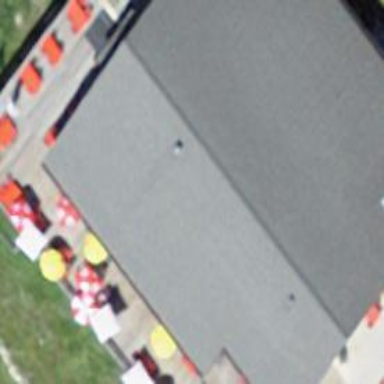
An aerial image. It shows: Restaurant.